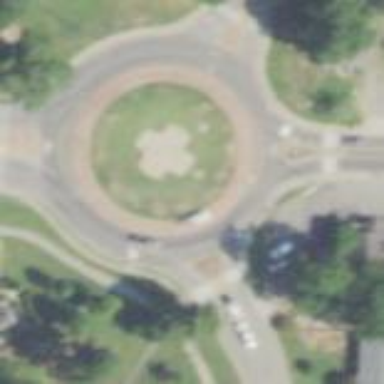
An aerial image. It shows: Secondary road around roundabout.